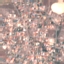
Label: Residential